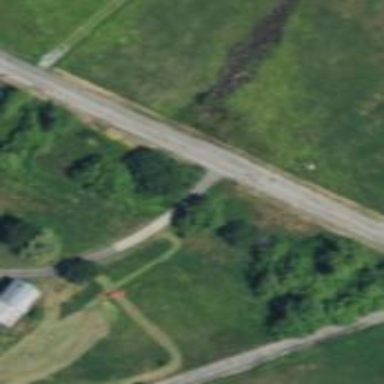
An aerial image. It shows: Shared driveway designated as service road.